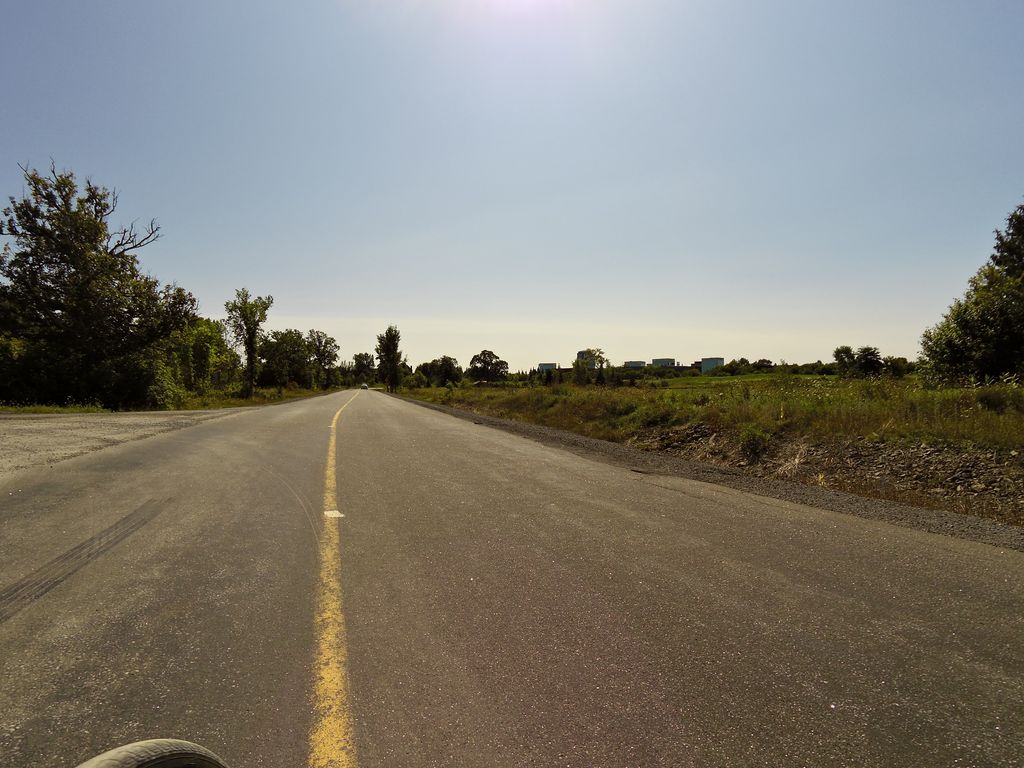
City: ottawa-gatineau